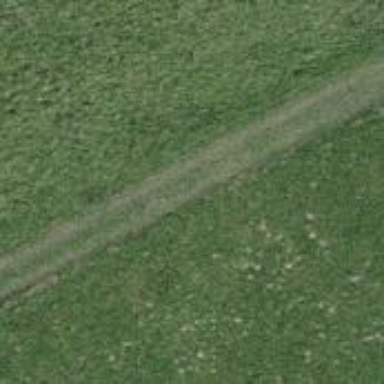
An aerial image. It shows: Unpaved path.